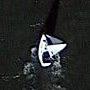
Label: civil